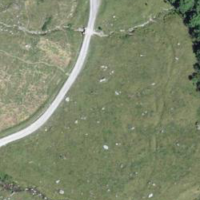
EUNIS habitat code: 23
Species observed at this site:
Veronica chamaedrys